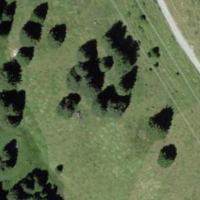
EUNIS habitat code: 23
Species observed at this site:
Dactylorhiza viridis